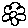
Label: flower